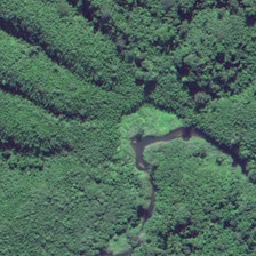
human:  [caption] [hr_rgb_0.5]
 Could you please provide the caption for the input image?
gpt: The shape of the forest is very uneven.

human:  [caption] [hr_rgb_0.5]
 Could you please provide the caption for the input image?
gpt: There is a well-known River in the forest.

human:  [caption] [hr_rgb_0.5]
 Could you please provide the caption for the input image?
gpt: The shape of the forest is very difficult.

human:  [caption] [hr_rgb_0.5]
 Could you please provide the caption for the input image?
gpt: There is a very clean river in the forest.

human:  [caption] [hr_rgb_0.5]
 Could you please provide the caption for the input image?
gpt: There is a very clean river in the forest.